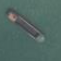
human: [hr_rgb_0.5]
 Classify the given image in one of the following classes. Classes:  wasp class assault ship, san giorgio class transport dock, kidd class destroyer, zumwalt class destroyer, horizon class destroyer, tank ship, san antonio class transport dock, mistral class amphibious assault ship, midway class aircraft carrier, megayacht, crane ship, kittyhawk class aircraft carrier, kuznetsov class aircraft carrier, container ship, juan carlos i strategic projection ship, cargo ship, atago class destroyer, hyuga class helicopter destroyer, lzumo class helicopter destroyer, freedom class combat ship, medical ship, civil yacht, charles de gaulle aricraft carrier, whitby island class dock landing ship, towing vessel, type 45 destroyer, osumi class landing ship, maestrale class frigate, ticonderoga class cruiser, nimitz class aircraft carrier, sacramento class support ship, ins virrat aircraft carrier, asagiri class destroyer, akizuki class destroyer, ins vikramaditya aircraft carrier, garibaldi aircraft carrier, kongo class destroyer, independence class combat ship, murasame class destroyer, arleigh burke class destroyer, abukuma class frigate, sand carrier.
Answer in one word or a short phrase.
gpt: Sand carrier